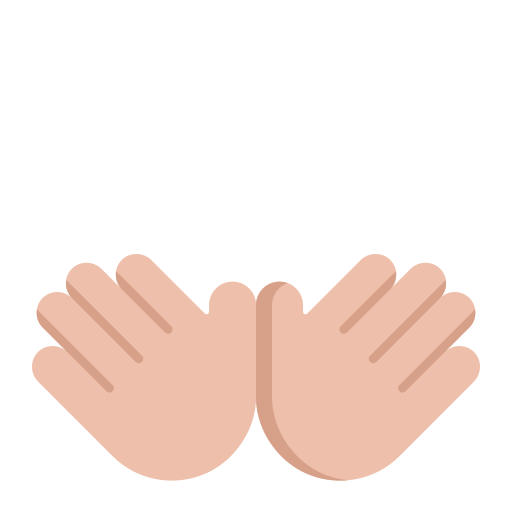
open hands flat  light